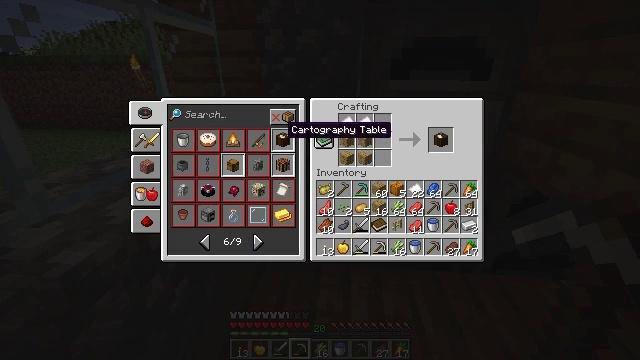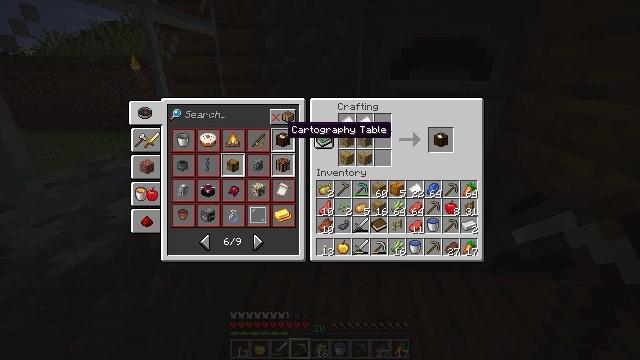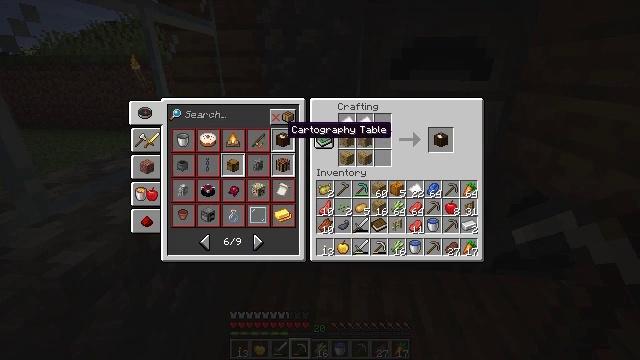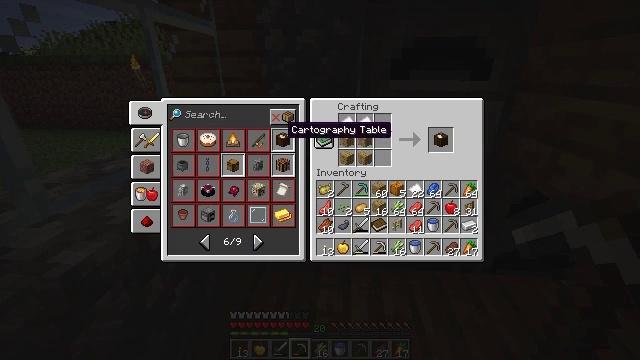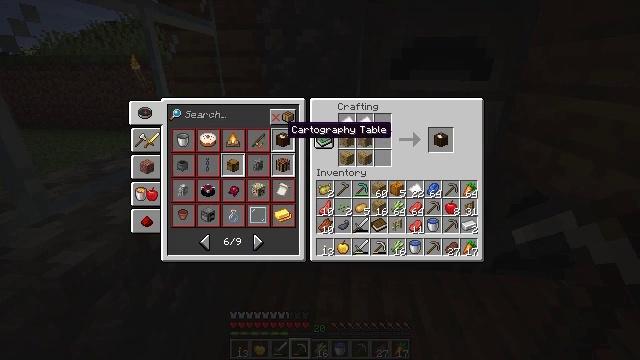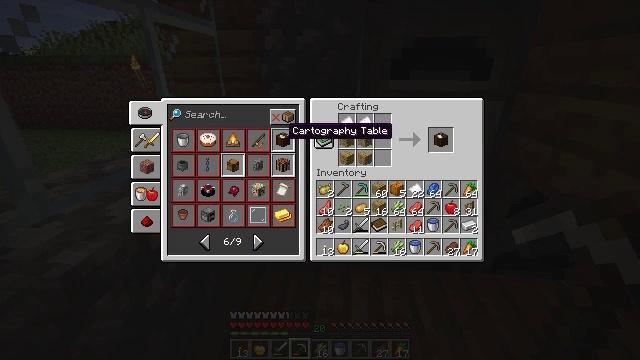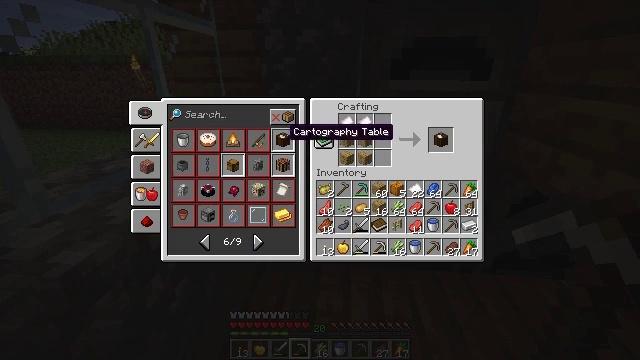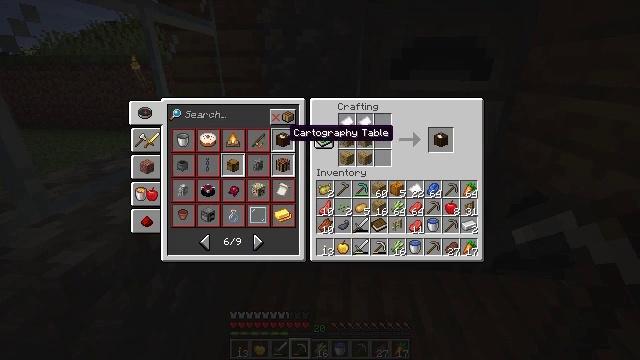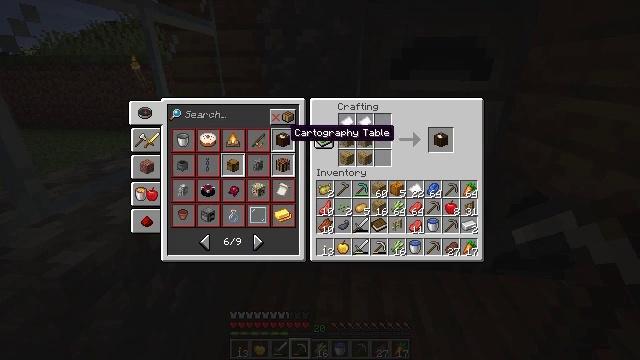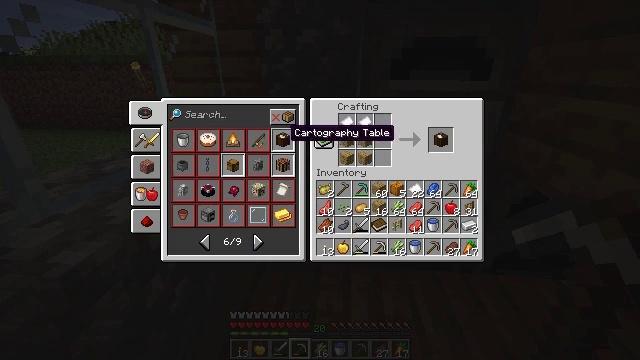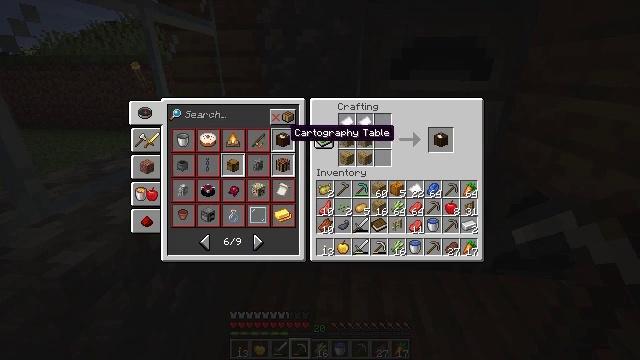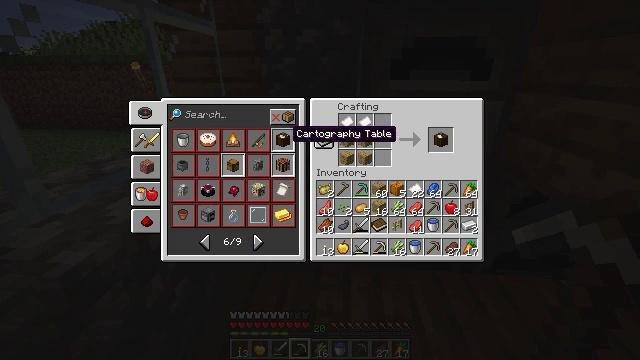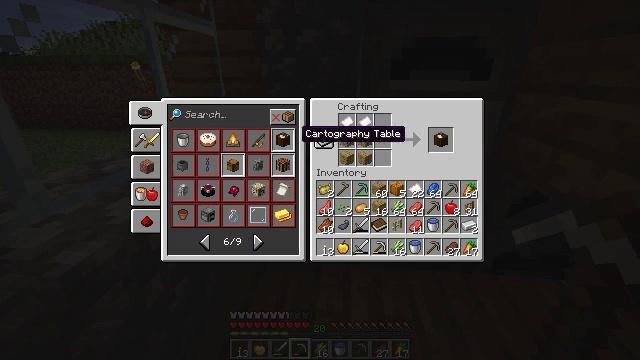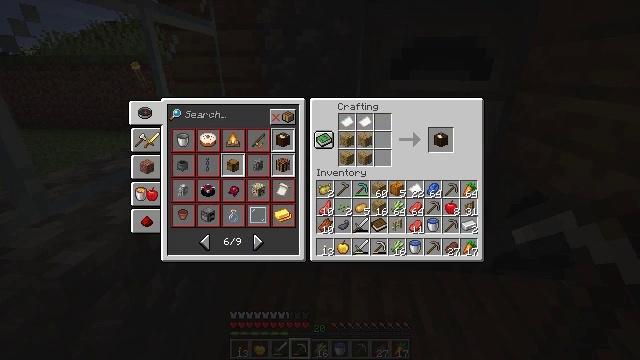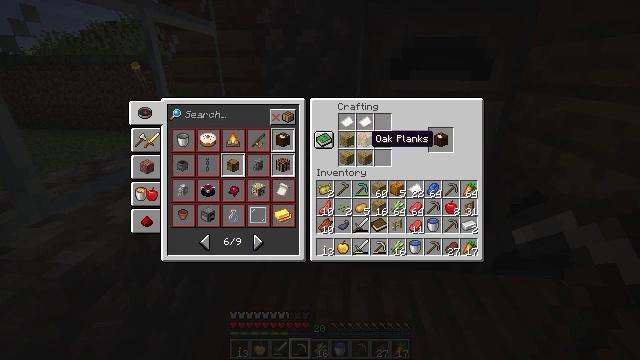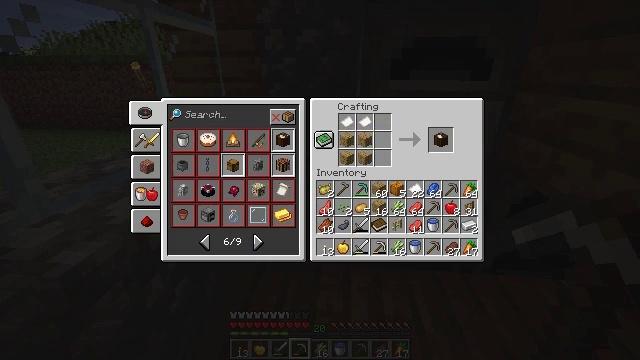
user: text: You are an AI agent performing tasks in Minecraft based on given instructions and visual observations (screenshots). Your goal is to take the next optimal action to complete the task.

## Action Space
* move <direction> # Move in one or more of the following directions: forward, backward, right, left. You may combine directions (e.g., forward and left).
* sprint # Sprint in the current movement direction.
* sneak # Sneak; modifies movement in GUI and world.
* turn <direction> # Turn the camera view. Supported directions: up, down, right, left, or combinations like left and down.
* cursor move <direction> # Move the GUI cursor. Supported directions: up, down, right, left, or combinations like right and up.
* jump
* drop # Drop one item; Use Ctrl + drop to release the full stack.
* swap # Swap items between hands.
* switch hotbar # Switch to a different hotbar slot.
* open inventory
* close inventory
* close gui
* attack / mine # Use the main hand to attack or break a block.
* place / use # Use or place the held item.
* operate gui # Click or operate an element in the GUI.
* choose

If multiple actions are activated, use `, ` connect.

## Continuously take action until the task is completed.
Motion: motion action
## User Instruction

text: Open the crafting table to craft a cartography table.
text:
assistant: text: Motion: no_op
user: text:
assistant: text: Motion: no_op
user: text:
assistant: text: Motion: no_op
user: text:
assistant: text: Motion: no_op
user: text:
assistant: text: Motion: no_op
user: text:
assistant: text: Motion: no_op
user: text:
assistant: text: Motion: no_op
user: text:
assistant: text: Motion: no_op
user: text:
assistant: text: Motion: no_op
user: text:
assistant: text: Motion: no_op
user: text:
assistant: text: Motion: no_op
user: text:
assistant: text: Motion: cursor move right
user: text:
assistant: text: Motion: cursor move right
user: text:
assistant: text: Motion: cursor move right
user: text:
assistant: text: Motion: cursor move right
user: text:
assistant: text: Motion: cursor move right
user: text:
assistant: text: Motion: cursor move right
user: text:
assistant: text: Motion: no_op
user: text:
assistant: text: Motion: cursor move right
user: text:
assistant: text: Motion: no_op
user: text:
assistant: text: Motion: no_op
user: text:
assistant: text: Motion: no_op
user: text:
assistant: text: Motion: no_op
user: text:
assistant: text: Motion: no_op
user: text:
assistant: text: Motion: no_op
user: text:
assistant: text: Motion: no_op
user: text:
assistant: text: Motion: no_op
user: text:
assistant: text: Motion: no_op
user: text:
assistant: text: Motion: no_op
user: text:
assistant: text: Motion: no_op